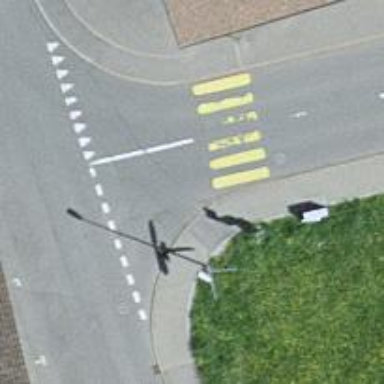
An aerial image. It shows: Uncontrolled zebra crossing on the road.